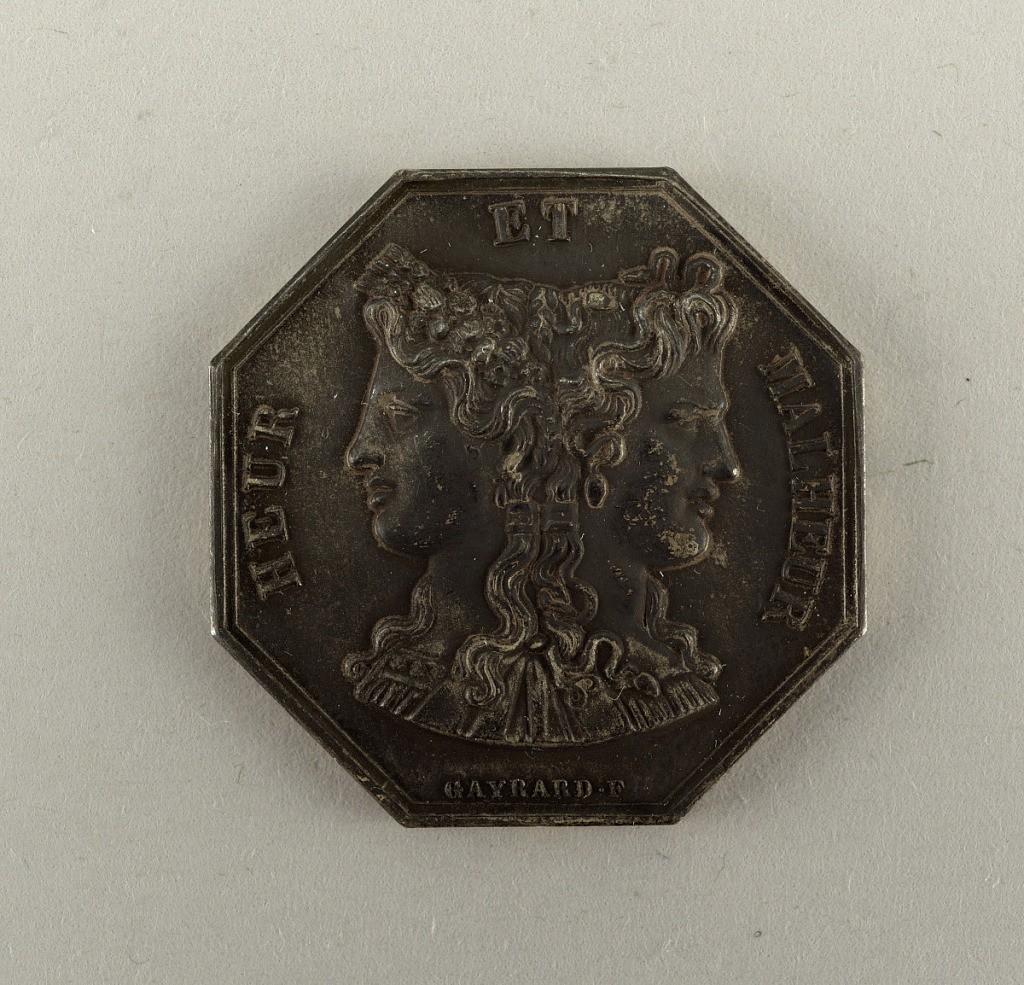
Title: Heur et Malheur (Happiness and Woe)
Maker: Raymond Gayrard, French, 1777 - 1858
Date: early 19th century
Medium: Cast silver
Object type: Token
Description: Octagonal gambling token. Obverse shows the double bust of young Janus. Inscription: HEUR ET MALHEUR (happiness and woe) / GAYRARD-F. Reverse shows Mercury and reclining Faun, and inscription: LE PLVS VIGILANT EST TROMPE.